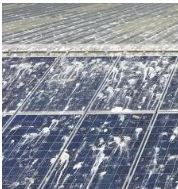
Label: Bird-drop